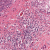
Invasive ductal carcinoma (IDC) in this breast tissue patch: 1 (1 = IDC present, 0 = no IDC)